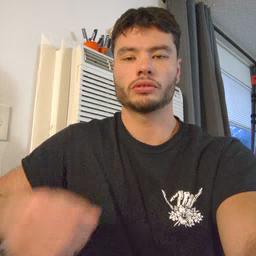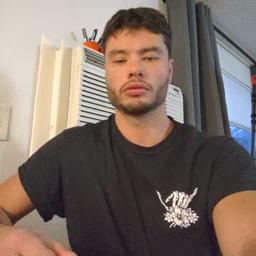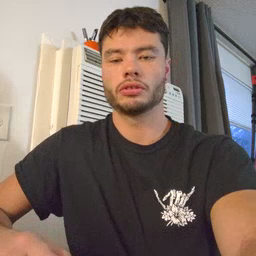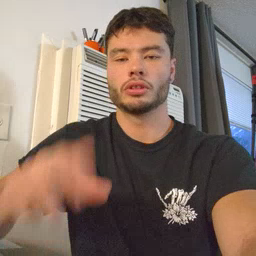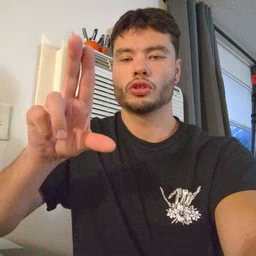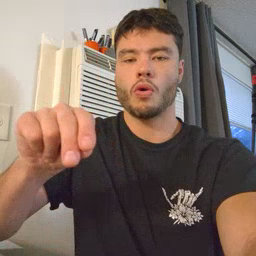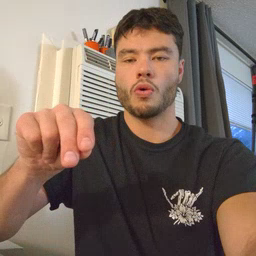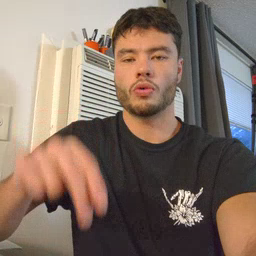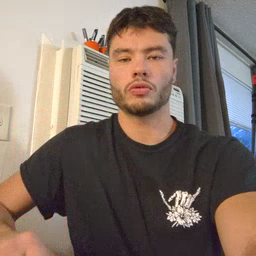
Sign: no